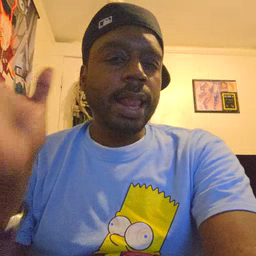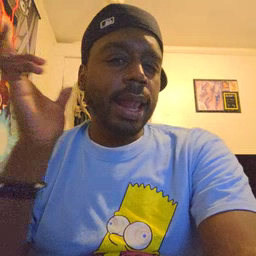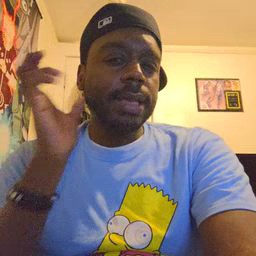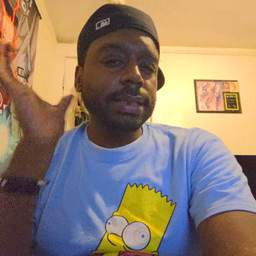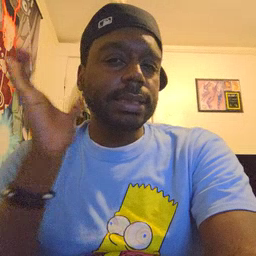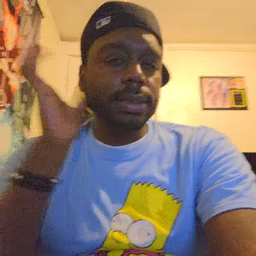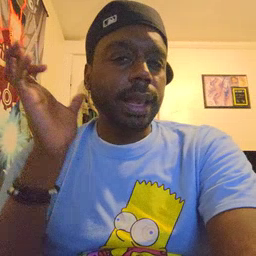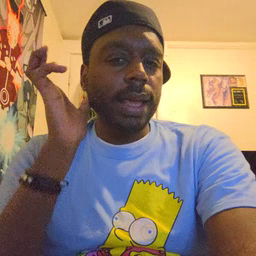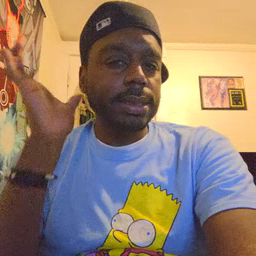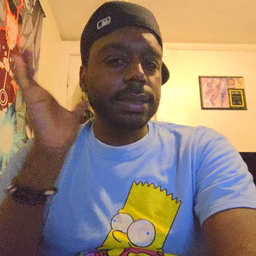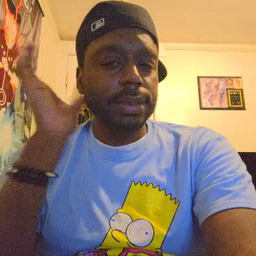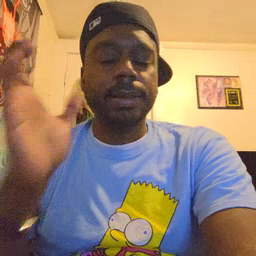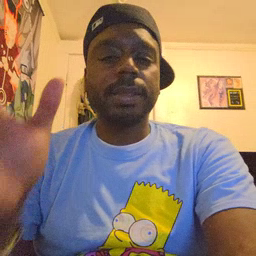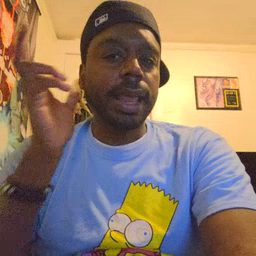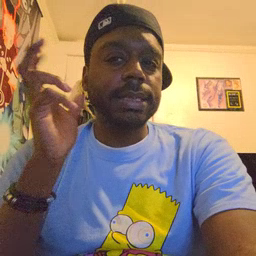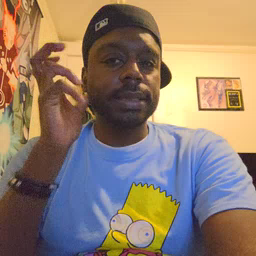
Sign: listen